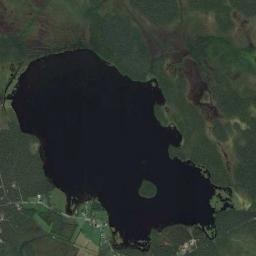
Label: lake